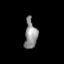
Tissue: lung
Cell type: Epithelial cells
Senescence score: 0.1765
Nuclear area (px): 356
Mean DAPI intensity: 142.081